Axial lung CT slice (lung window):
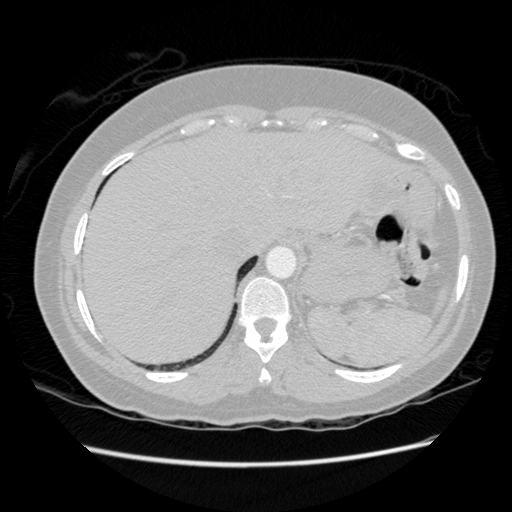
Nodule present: no